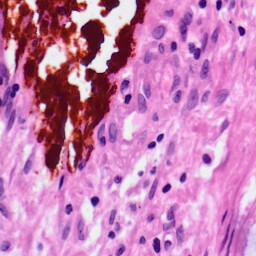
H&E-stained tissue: Lung